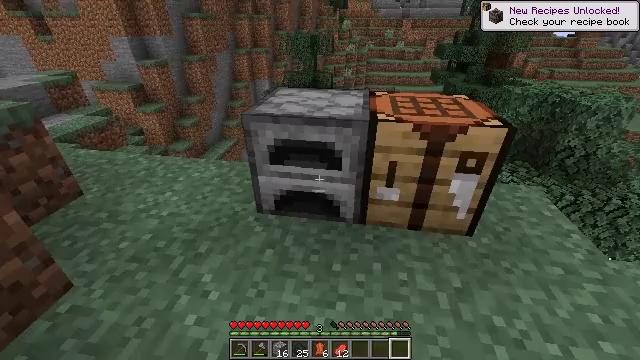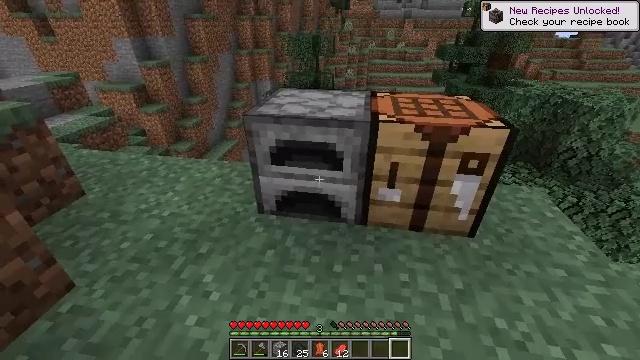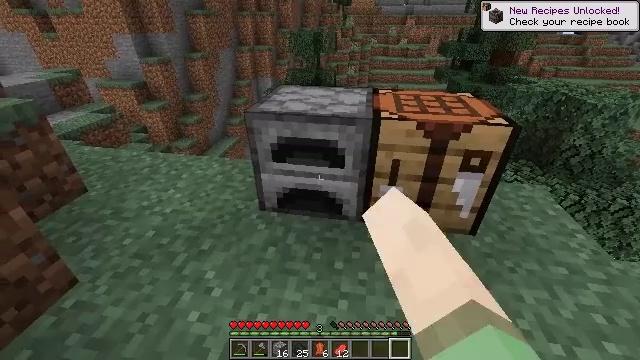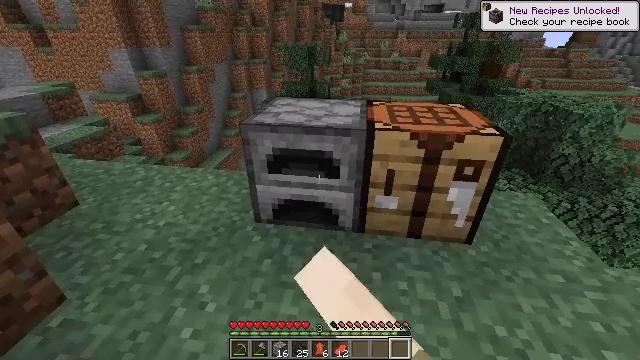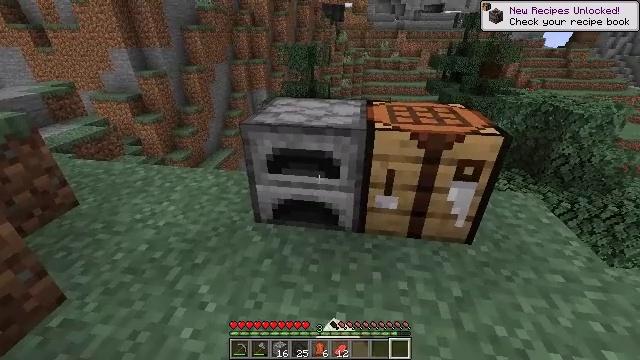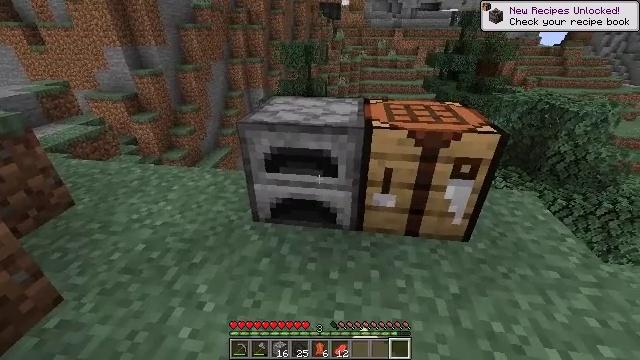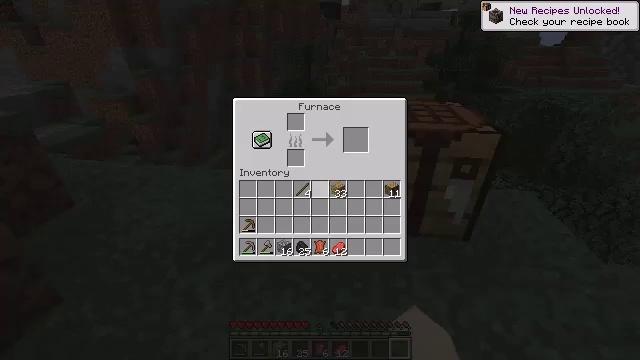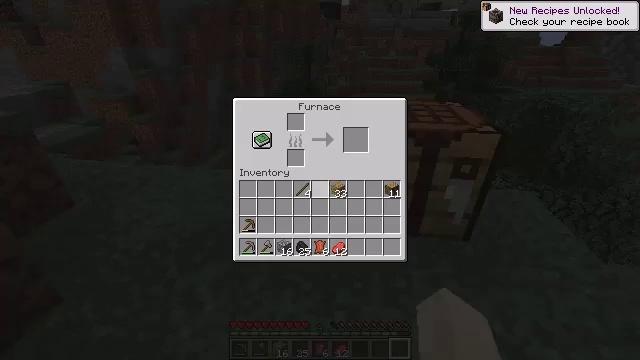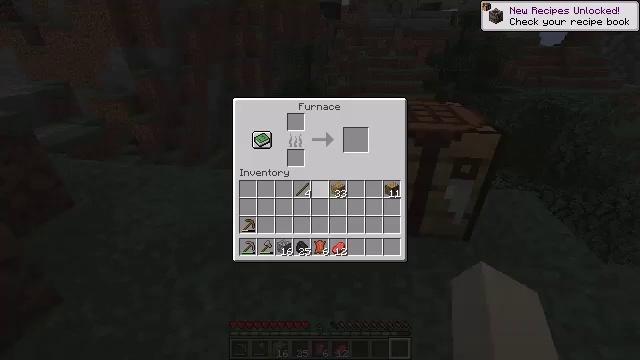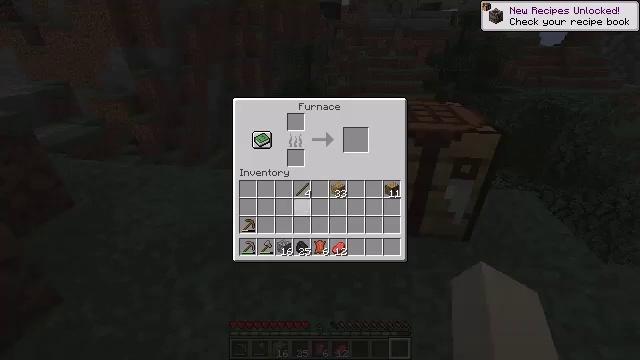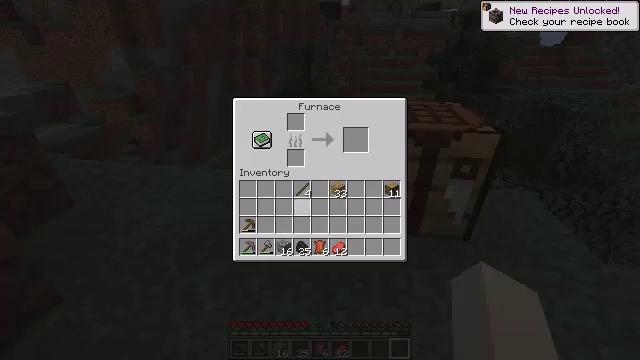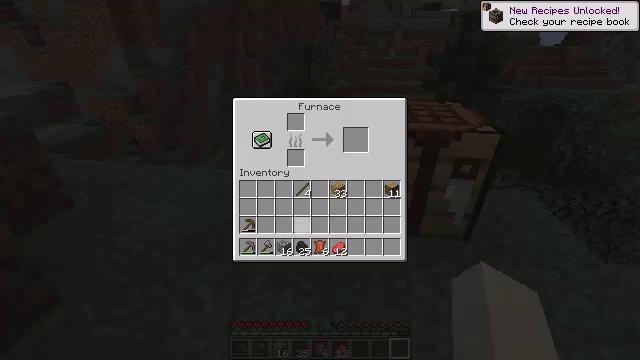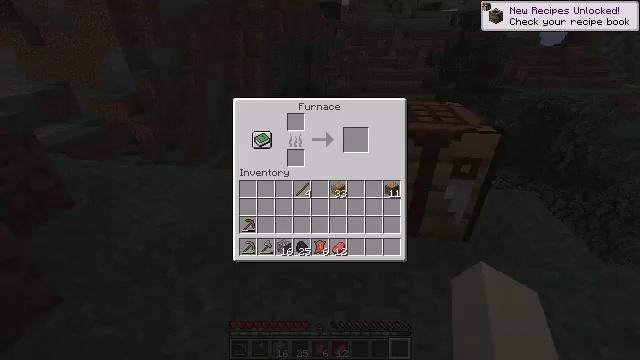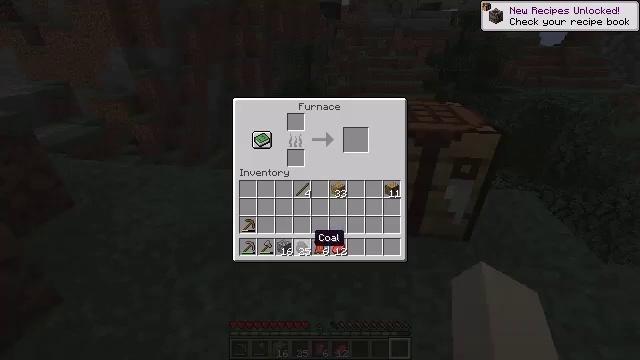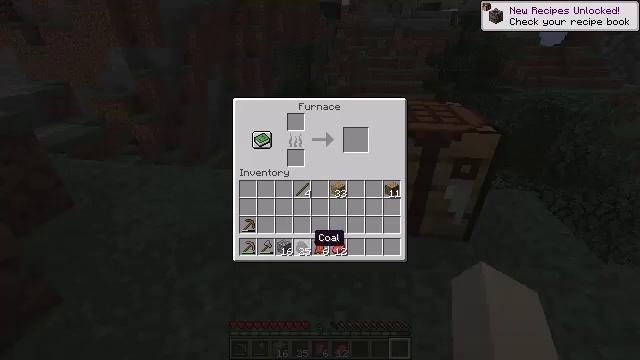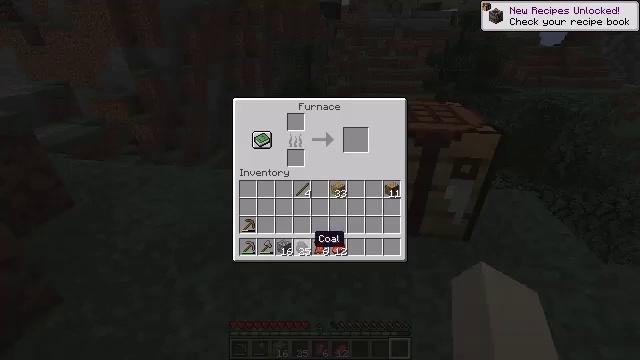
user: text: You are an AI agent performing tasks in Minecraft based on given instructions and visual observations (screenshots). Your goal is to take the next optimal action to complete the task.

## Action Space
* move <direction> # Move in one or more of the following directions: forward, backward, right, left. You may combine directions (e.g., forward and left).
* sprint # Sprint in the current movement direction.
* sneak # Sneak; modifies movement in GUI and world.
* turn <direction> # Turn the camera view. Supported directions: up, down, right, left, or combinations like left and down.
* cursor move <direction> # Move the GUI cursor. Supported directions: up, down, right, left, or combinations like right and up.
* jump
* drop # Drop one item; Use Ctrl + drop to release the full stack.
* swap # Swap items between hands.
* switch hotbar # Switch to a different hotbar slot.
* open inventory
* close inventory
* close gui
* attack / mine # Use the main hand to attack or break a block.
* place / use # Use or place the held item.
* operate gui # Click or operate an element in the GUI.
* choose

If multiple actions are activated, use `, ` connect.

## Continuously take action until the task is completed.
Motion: motion action
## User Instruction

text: Open the furnace and cook beef.
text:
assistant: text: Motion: use / place
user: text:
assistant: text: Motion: use / place
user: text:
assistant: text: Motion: turn right and up
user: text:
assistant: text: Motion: no_op
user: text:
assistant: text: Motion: no_op
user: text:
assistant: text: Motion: open gui
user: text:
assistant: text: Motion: no_op
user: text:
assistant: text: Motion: cursor move down
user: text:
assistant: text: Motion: sneak, cursor move left and down
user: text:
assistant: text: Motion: sneak
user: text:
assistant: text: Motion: sneak, cursor move down
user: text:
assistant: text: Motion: sneak, cursor move down
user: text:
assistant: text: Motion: sneak, cursor move down
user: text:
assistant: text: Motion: sneak
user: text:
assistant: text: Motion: sneak
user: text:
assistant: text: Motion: sneak
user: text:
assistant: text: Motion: sneak, operate gui
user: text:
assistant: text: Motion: sneak, operate gui
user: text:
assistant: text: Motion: sneak, cursor move right
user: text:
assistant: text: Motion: sneak
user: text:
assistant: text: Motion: sneak
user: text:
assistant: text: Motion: sneak
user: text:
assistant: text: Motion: sneak
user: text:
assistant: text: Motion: sneak
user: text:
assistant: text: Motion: sneak
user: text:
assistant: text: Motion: sneak, operate gui
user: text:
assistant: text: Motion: sneak, operate gui
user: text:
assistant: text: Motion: sneak
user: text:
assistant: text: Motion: no_op
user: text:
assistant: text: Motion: cursor move left and up